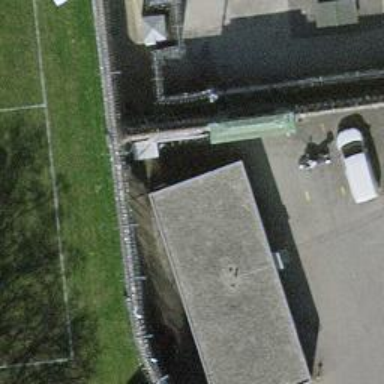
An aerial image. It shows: Sally port barrier.